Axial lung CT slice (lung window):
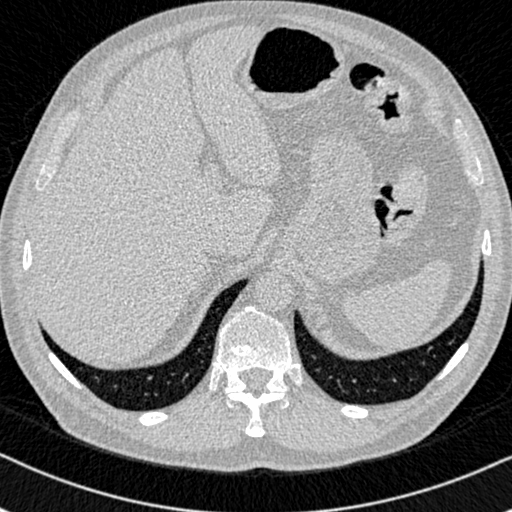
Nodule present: no